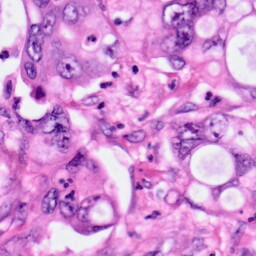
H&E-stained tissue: Pancreatic